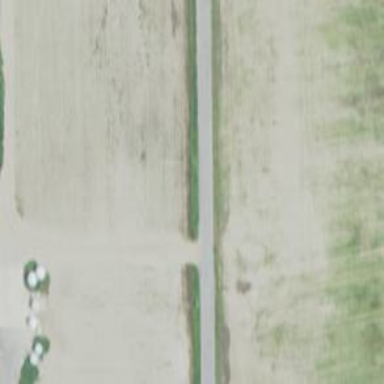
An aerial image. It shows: Tertiary road.